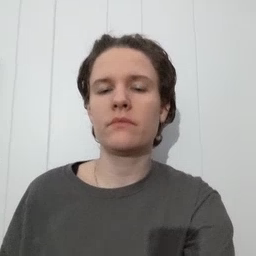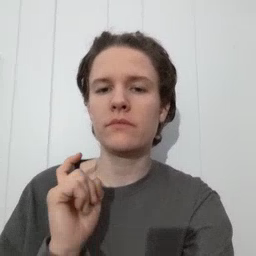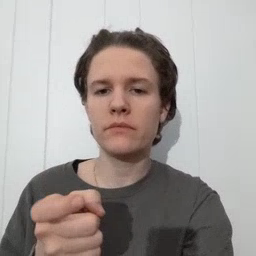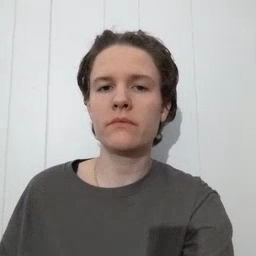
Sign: gift